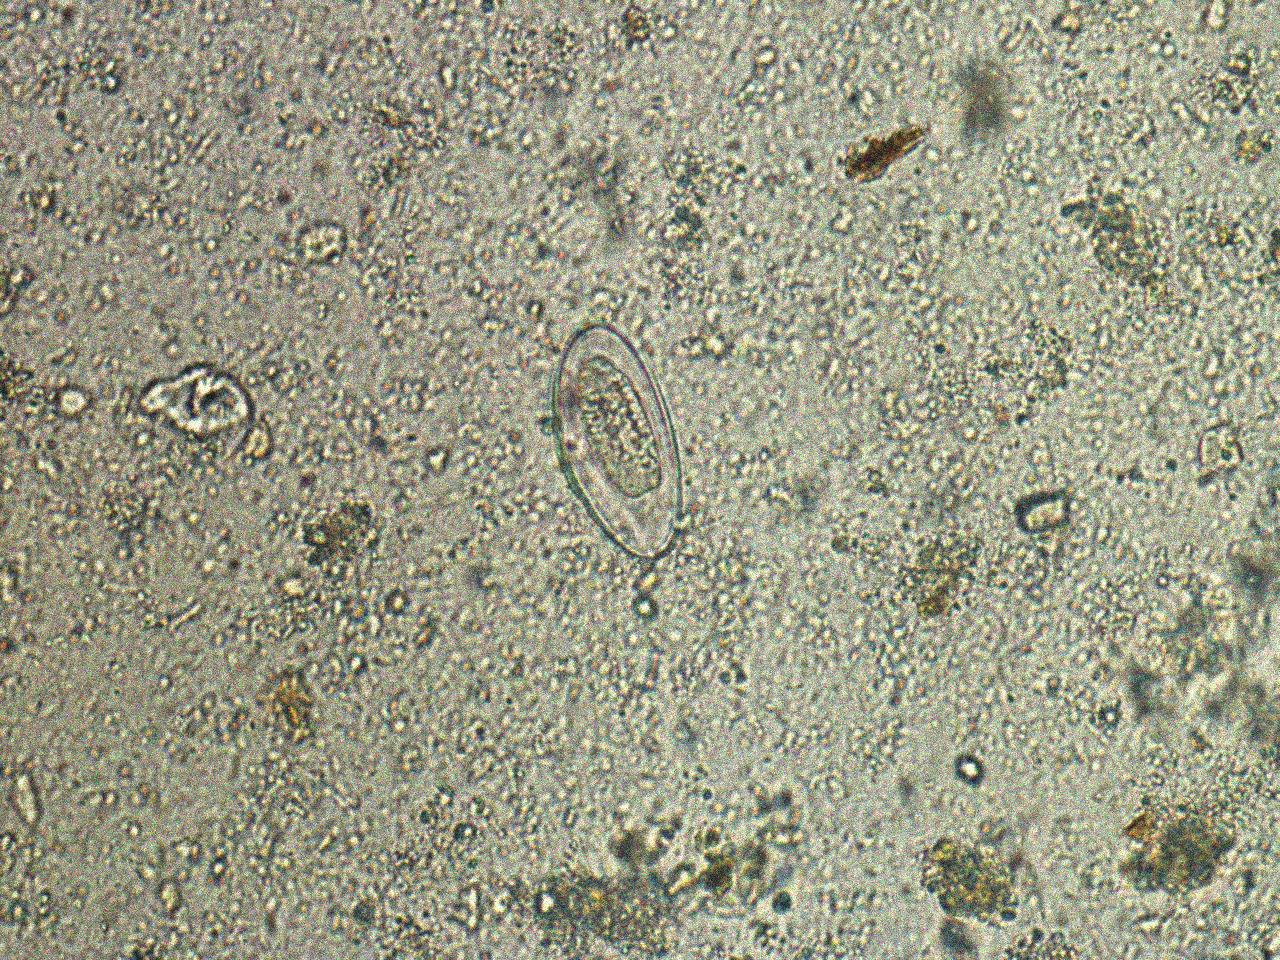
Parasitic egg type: Enterobius vermicularis